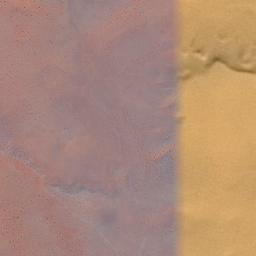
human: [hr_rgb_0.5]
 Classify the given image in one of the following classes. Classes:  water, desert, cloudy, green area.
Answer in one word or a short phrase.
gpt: desert